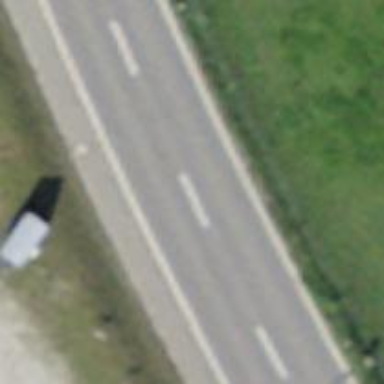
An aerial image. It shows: Primary road with asphalt surface.